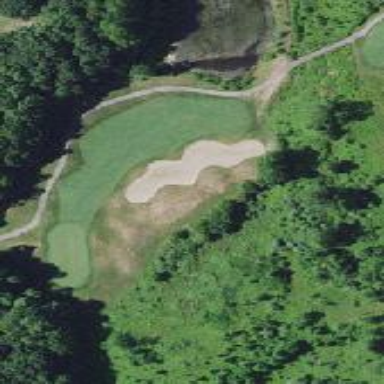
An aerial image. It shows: Golf rough area.